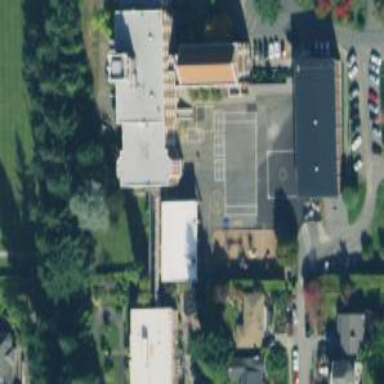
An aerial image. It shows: School building.